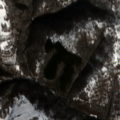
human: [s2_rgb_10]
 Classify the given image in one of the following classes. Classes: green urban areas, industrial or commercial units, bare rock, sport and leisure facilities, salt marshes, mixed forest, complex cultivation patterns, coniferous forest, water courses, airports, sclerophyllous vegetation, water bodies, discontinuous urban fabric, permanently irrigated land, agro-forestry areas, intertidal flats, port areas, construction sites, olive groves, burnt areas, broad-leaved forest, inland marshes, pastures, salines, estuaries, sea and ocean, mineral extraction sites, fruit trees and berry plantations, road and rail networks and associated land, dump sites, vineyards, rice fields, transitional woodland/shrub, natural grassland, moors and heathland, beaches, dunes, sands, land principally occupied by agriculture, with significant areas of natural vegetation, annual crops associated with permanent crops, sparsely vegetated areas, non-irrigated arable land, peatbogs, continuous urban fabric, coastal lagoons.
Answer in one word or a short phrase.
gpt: complex cultivation patterns, broad-leaved forest, transitional woodland/shrub